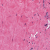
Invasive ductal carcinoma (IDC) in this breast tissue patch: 0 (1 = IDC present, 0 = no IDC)